Question: Prerequisites:
- - -
---
User Story:
I want to implement a delete row function on my Primefaces DataTable, the Delete Function has to be displayed within the table.
---
Implementation:
datatable header
'''
<p:dataTable value="#{a.list}" var="var">
'''
delete
'''
<p:column headerText="Delete">
<p:commandLink value="-" action="#{a.delete(var)}" />
</p:column>
'''
delete method in bean
'''
public void delete(Something sth) {
model.getList().remove(sth);
}
'''
---
Outcome:

When hovering over the commandLink its showing me this Uniform Resource Locator localhost/applicationname/#
Eclipse is giving me the Facelet Validator Warning Marker Syntax Error on this ExpressionLanguage Code '#{a.delete(var)}'
---
Question:
What am i missing in order to delete the row?
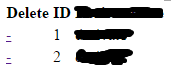
Answer: Solution:
I have changed to commandlink from JSF (not primefaces) and got the Error, that my method shouldnt be void, but String after changing that and returning null it works...
'''
public String delete(Something sth) {
model.getList().remove(sth); return null;
}
'''